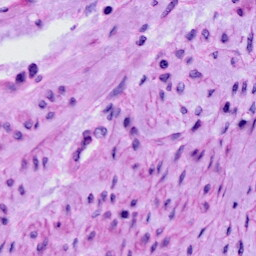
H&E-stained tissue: Cervix